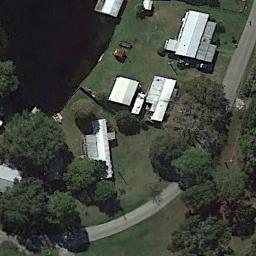
Label: residential